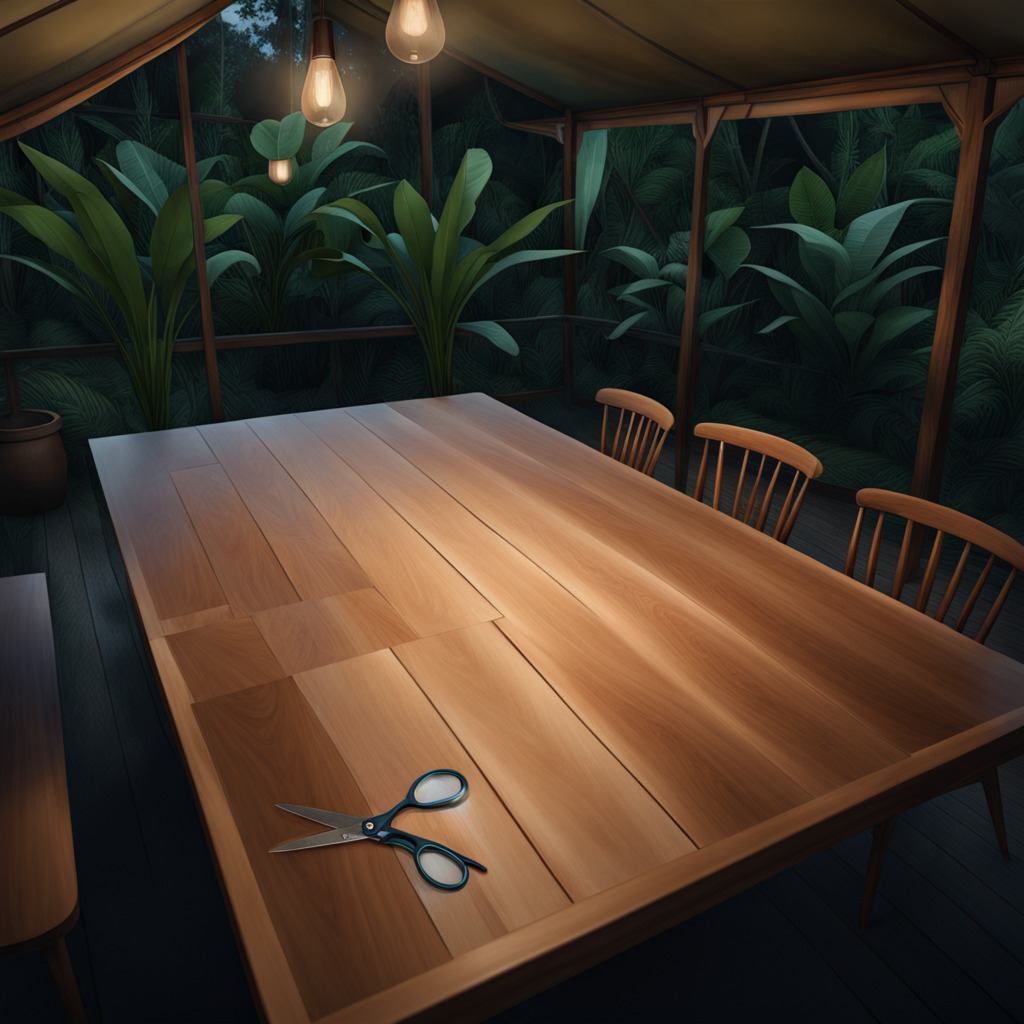
A scissor is lying on the wooden table inside a jungle field workshop tent at night.